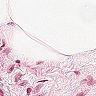
Metastatic tissue present: no